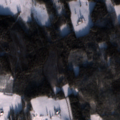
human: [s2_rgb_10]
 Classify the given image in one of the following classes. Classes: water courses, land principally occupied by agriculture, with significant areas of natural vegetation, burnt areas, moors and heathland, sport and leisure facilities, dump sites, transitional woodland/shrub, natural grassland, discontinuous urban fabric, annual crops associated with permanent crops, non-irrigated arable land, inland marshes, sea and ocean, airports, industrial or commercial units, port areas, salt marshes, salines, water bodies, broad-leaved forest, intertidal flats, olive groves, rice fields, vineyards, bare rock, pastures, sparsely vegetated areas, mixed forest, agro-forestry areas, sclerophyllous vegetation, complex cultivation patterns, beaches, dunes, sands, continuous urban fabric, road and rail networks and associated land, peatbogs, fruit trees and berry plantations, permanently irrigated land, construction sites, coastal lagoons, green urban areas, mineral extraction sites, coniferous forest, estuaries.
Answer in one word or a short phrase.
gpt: non-irrigated arable land, land principally occupied by agriculture, with significant areas of natural vegetation, mixed forest, transitional woodland/shrub